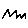
Label: zigzag